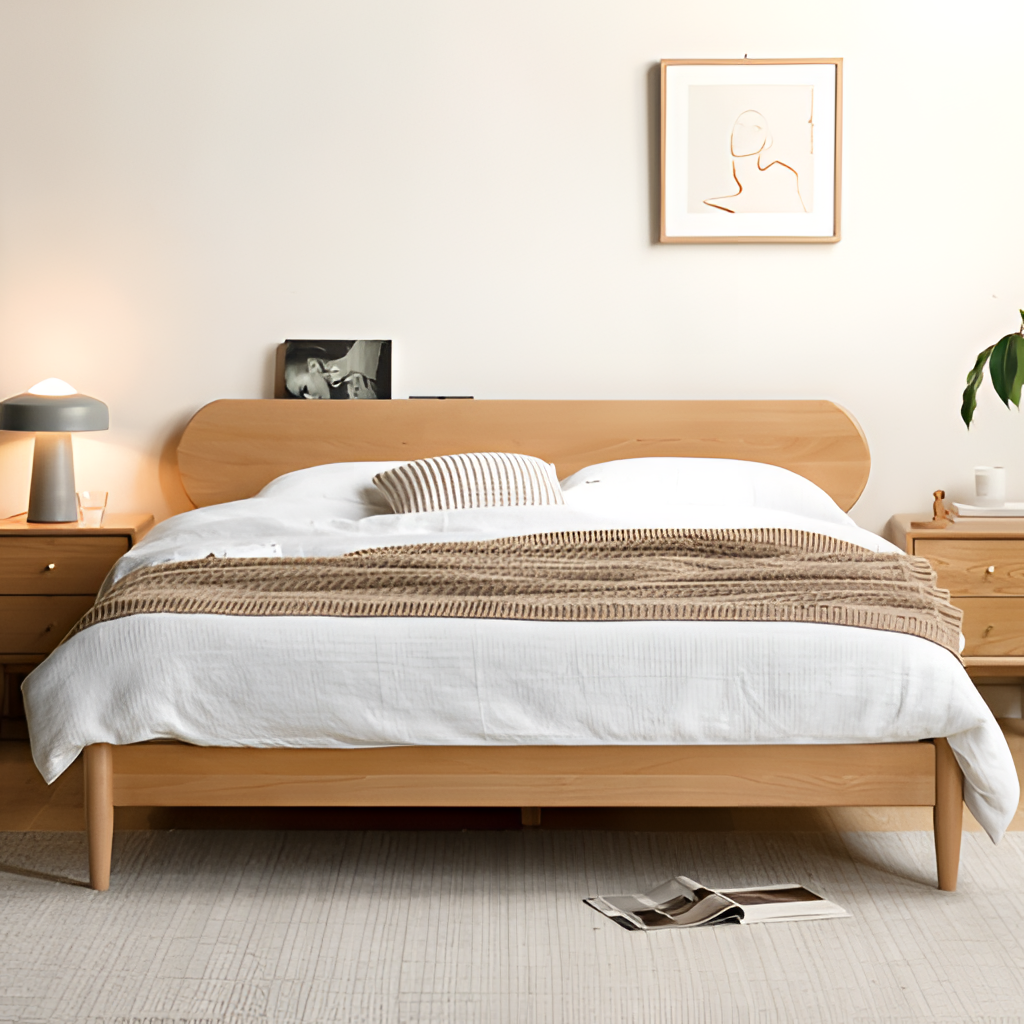
beige wood bed, bedroom, beige carpet flooring, with geometric pattern, paint wallpaper, with solid pattern, modern